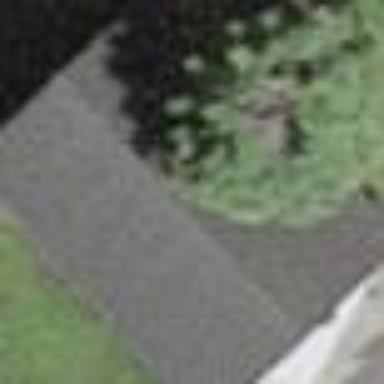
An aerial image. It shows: Garage.